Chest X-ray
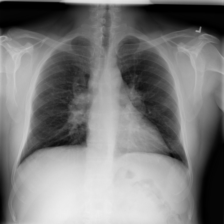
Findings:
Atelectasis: negative
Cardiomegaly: negative
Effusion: negative
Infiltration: negative
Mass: negative
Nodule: negative
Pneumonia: negative
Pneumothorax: negative
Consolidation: negative
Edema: negative
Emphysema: negative
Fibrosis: negative
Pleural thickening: negative
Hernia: negative